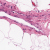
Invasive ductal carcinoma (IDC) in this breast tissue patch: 0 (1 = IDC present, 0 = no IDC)